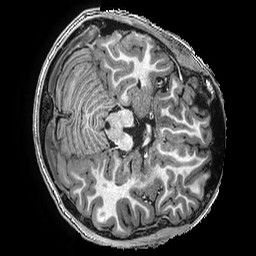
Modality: T1w
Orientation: axial
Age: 14
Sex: male
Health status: ill
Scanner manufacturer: ge
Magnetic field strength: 3 T
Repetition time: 0.0077 s
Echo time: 0.003436 s